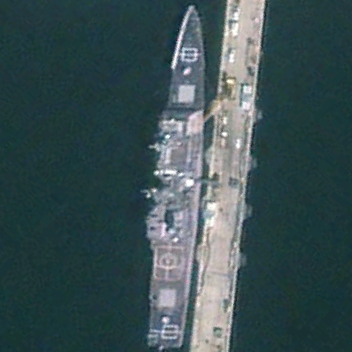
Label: cruiser